Group 1:
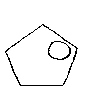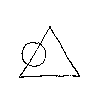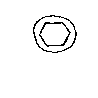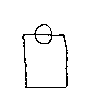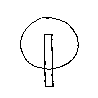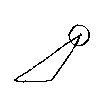
Group 2:
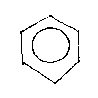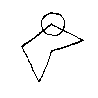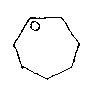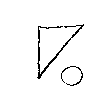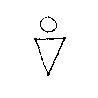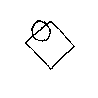
Rule separating the two groups: Polygon stands on side vs. polygon stands on vertex.
Concepts: base, horizontal, uppermost_lowermost, vertex_of_meeting_lines, vertical
Author: Douglas R. Hofstadter